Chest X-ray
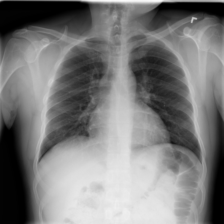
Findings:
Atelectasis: negative
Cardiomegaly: negative
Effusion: negative
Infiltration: negative
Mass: negative
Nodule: negative
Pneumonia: negative
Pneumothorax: negative
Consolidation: negative
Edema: negative
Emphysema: negative
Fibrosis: negative
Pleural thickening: negative
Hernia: negative